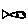
Label: fish